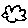
Label: cloud